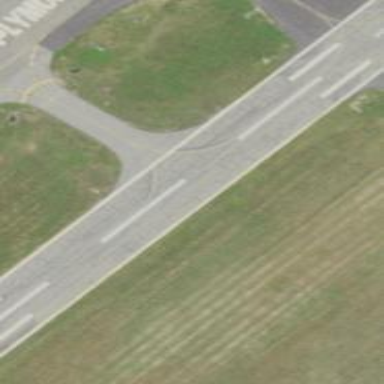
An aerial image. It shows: Image of taxiway at airport.